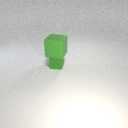
small green metal cube below large green rubber cube